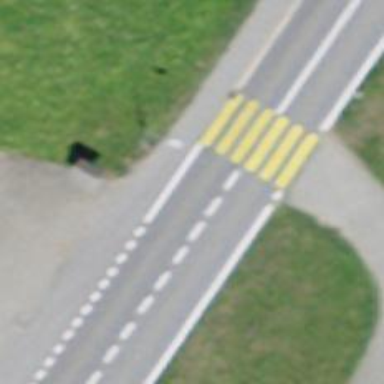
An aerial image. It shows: Uncontrolled zebra crossing on the road.